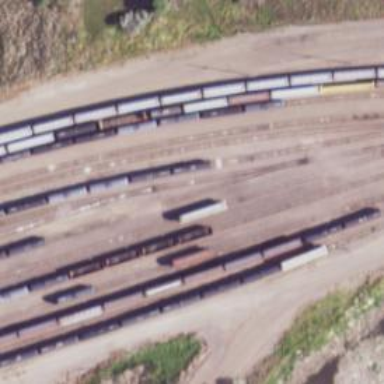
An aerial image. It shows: Railway yard.